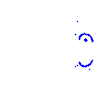
Particle: proton